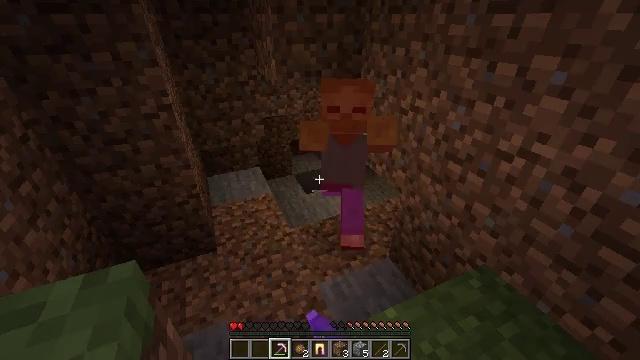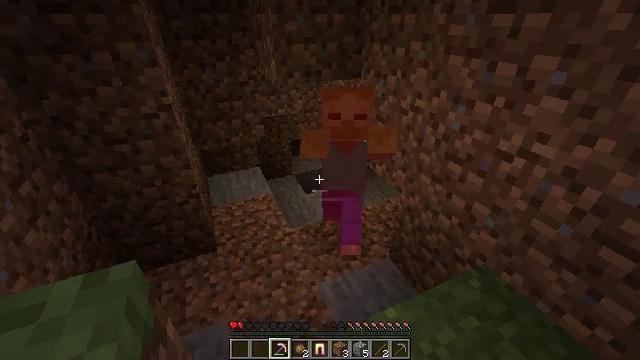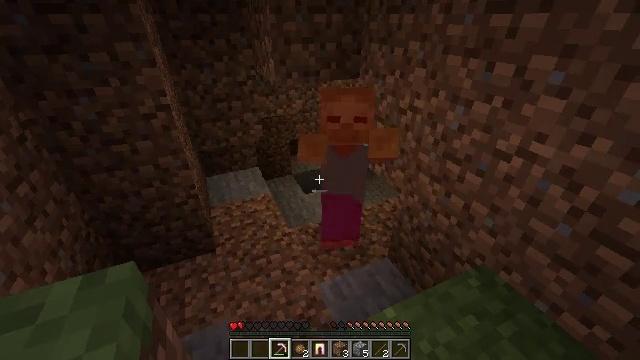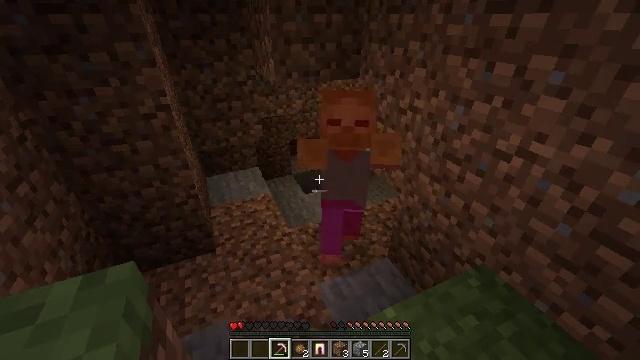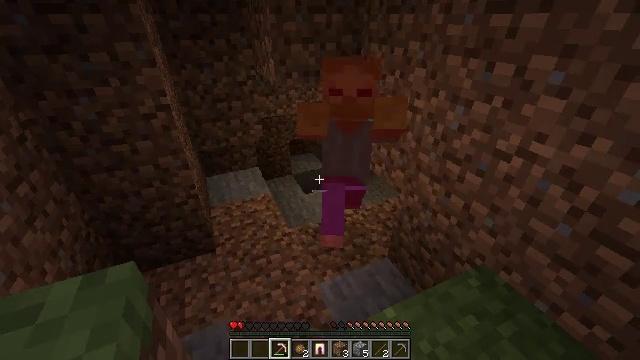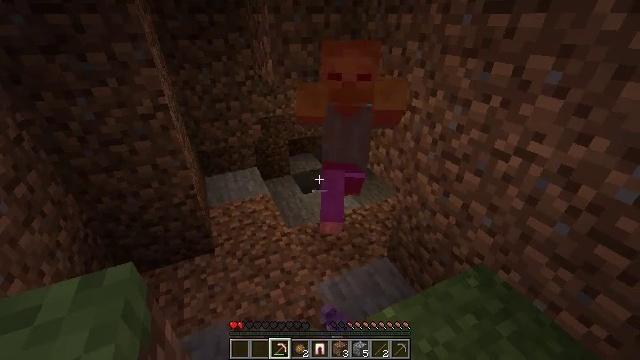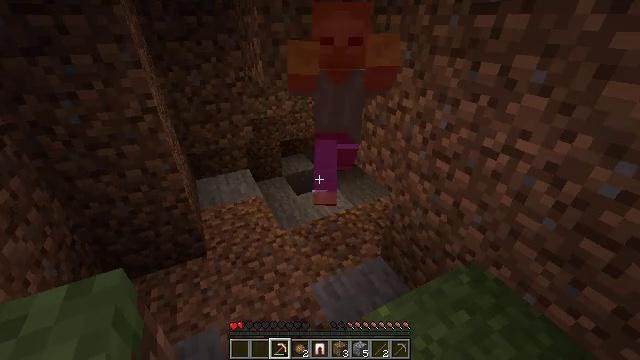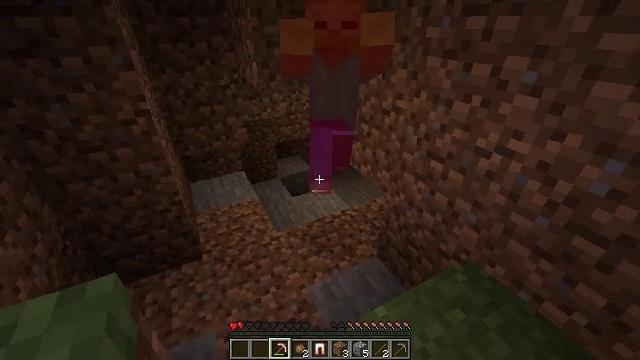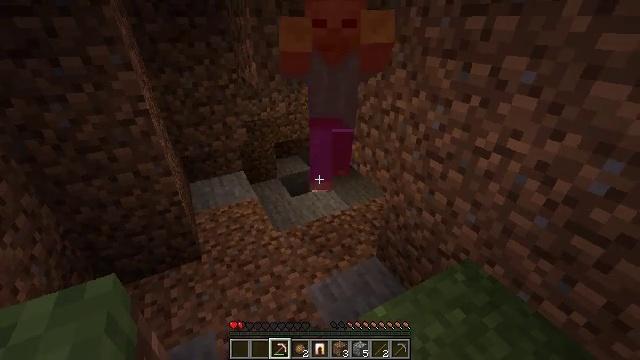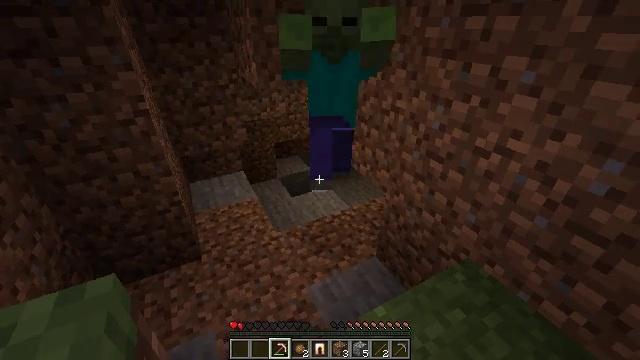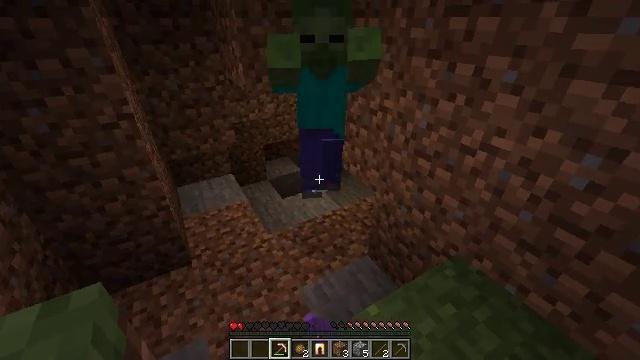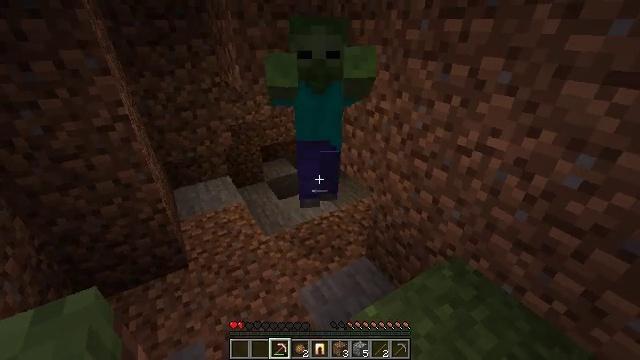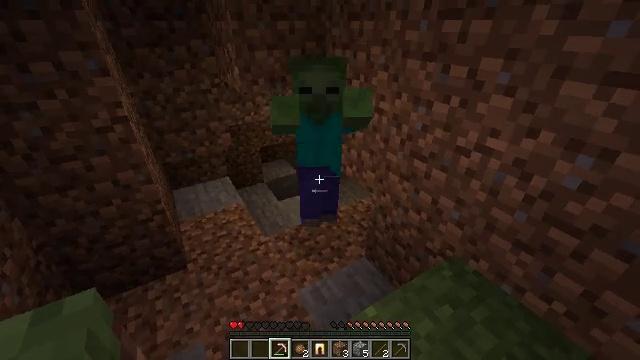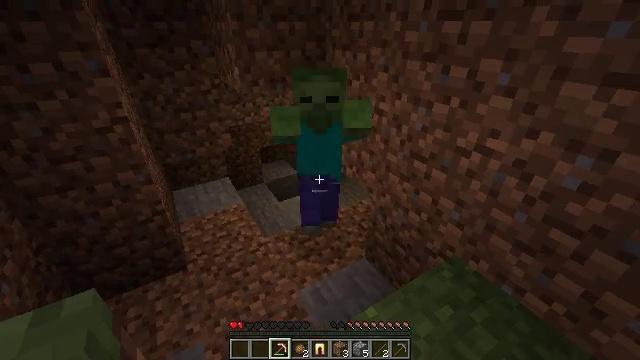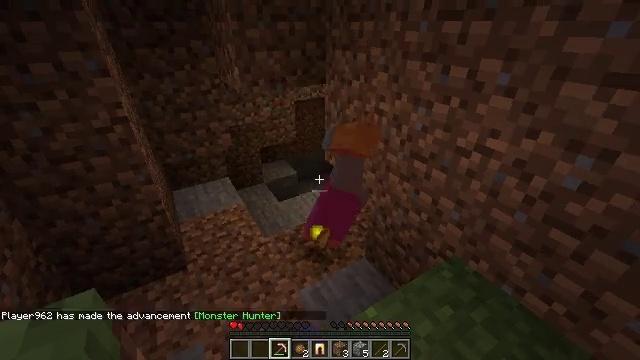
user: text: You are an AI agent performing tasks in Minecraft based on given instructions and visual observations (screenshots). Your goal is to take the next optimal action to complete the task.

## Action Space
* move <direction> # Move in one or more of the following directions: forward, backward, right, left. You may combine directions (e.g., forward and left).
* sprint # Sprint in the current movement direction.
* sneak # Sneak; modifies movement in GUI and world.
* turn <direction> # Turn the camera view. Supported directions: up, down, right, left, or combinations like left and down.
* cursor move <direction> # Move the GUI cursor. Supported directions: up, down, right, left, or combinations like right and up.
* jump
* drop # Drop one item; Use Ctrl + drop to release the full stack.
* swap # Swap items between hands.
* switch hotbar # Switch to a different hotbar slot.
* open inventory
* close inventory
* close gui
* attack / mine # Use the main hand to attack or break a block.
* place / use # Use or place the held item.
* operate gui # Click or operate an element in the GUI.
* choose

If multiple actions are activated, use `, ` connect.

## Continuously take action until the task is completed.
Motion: motion action
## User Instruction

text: Combat enemy.
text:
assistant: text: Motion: attack / mine
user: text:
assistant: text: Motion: no_op
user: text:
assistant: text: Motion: no_op
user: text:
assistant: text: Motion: attack / mine
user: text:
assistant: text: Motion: attack / mine
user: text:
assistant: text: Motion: turn right, attack / mine
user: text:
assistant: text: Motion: turn right
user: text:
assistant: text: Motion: no_op
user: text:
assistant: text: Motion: attack / mine
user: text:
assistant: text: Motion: turn right, attack / mine
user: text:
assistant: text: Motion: attack / mine
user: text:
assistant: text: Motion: no_op
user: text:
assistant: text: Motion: attack / mine
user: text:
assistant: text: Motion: attack / mine
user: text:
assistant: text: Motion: attack / mine